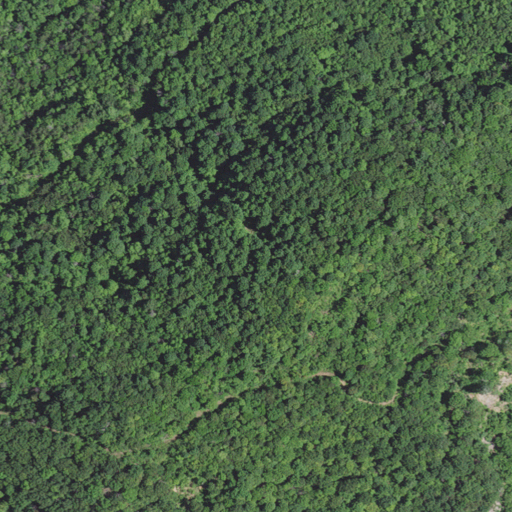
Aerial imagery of mountain in Kentucky named Peak Mountain containing deciduous forest, mixed forest, and shrub